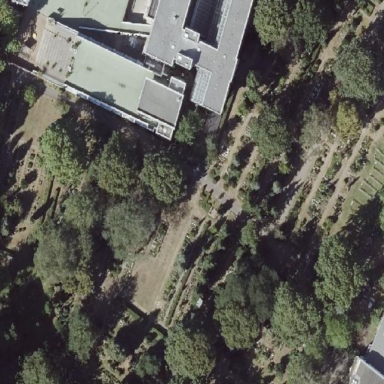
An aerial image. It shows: Cemetery.